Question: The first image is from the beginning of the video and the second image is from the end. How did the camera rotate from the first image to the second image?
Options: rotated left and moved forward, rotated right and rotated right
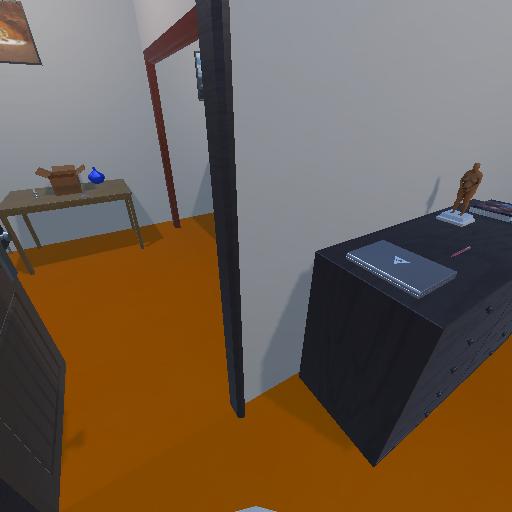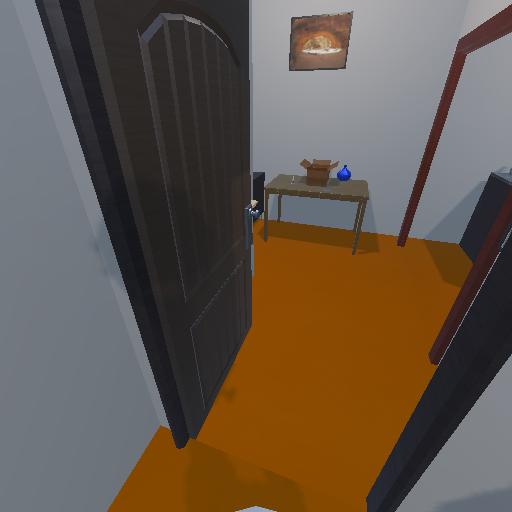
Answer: rotated left and moved forward